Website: bh-photo
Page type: store-pickup
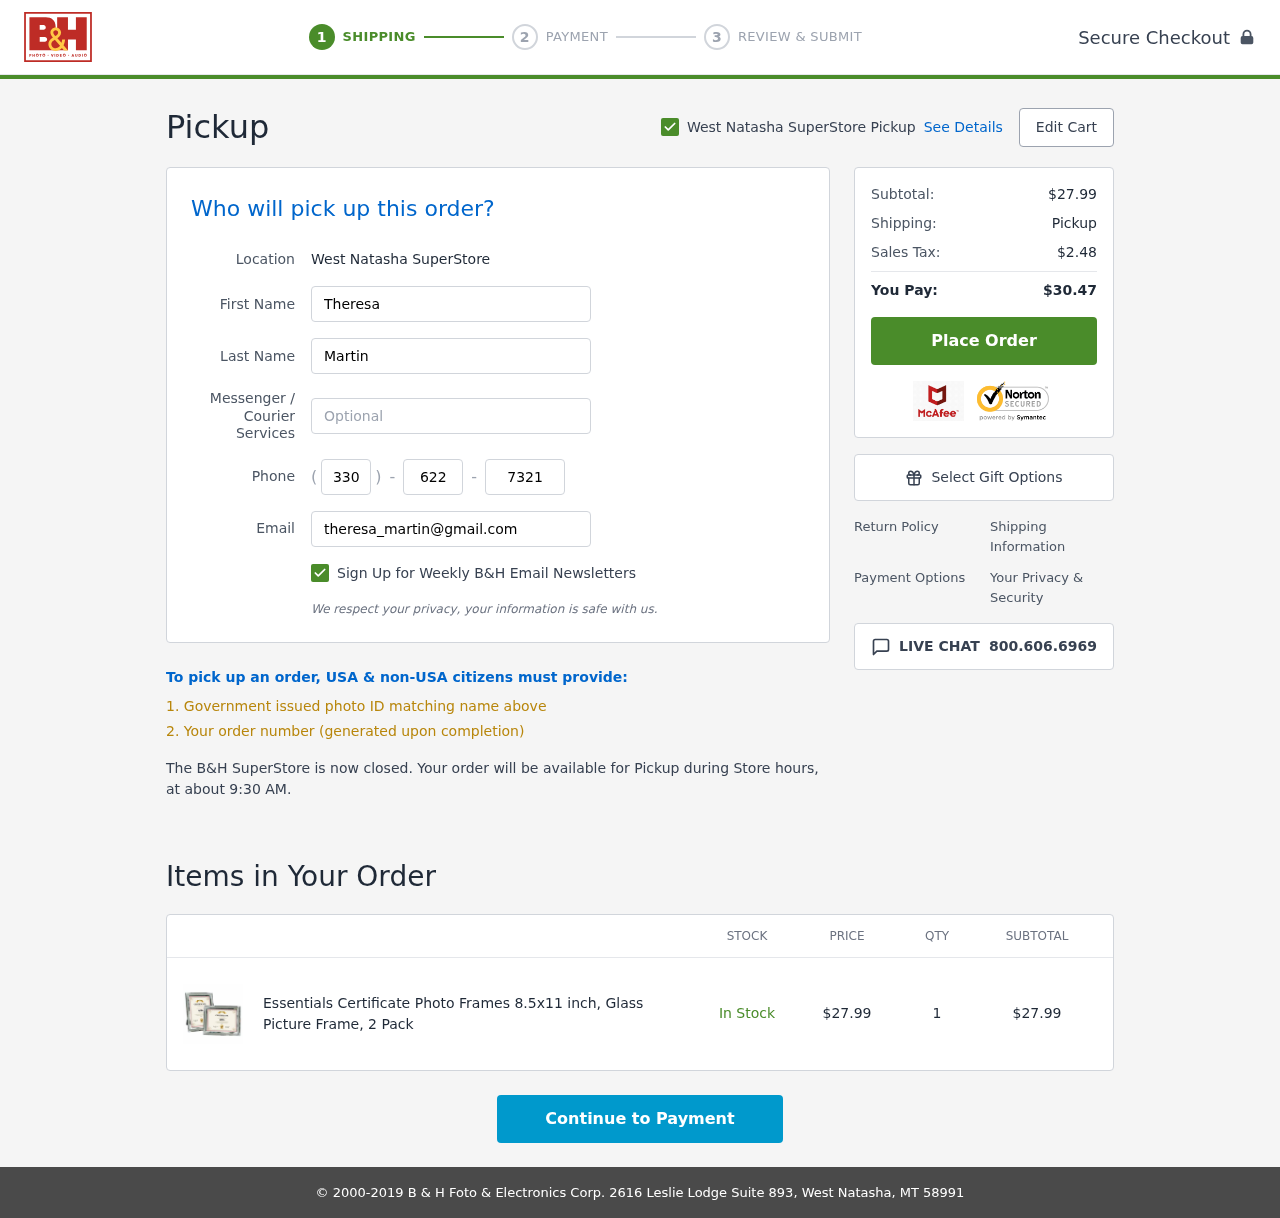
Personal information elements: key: PII_EMAIL
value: theresa_martin@gmail.com
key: PII_FIRSTNAME
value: Theresa
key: PII_LASTNAME
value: Martin
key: PII_LOCATION1_CITY
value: West Natasha SuperStore Pickup
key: PII_LOCATION1_CITY
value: West Natasha SuperStore
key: PII_PHONE_AREA
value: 330
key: PII_PHONE_PREFIX
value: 622
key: PII_PHONE_SUFFIX
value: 7321
Product elements: key: PRODUCT1_NAME
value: Essentials Certificate Photo Frames 8.5x11 inch, Glass Picture Frame, 2 Pack
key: PRODUCT1_PRICE
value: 27.99
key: PRODUCT1_QUANTITY
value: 1
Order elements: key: ORDER_SUBTOTAL
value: $27.99
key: ORDER_TAX
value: $2.48
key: ORDER_TOTAL
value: $30.47